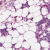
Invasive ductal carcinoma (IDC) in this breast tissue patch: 1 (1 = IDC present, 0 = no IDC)